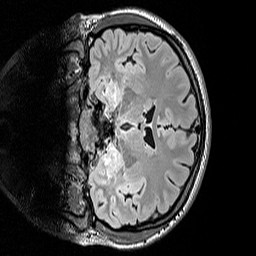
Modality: FLAIR
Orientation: coronal
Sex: female
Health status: ill
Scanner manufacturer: siemens
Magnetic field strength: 3 T
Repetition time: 5 s
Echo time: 0.388 s